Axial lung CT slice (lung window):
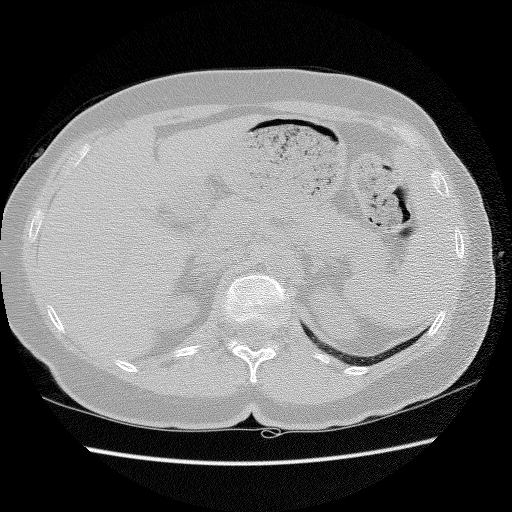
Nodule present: no